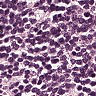
Metastatic tissue present: no